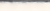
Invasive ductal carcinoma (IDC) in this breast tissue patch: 0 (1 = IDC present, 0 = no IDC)